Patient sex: F
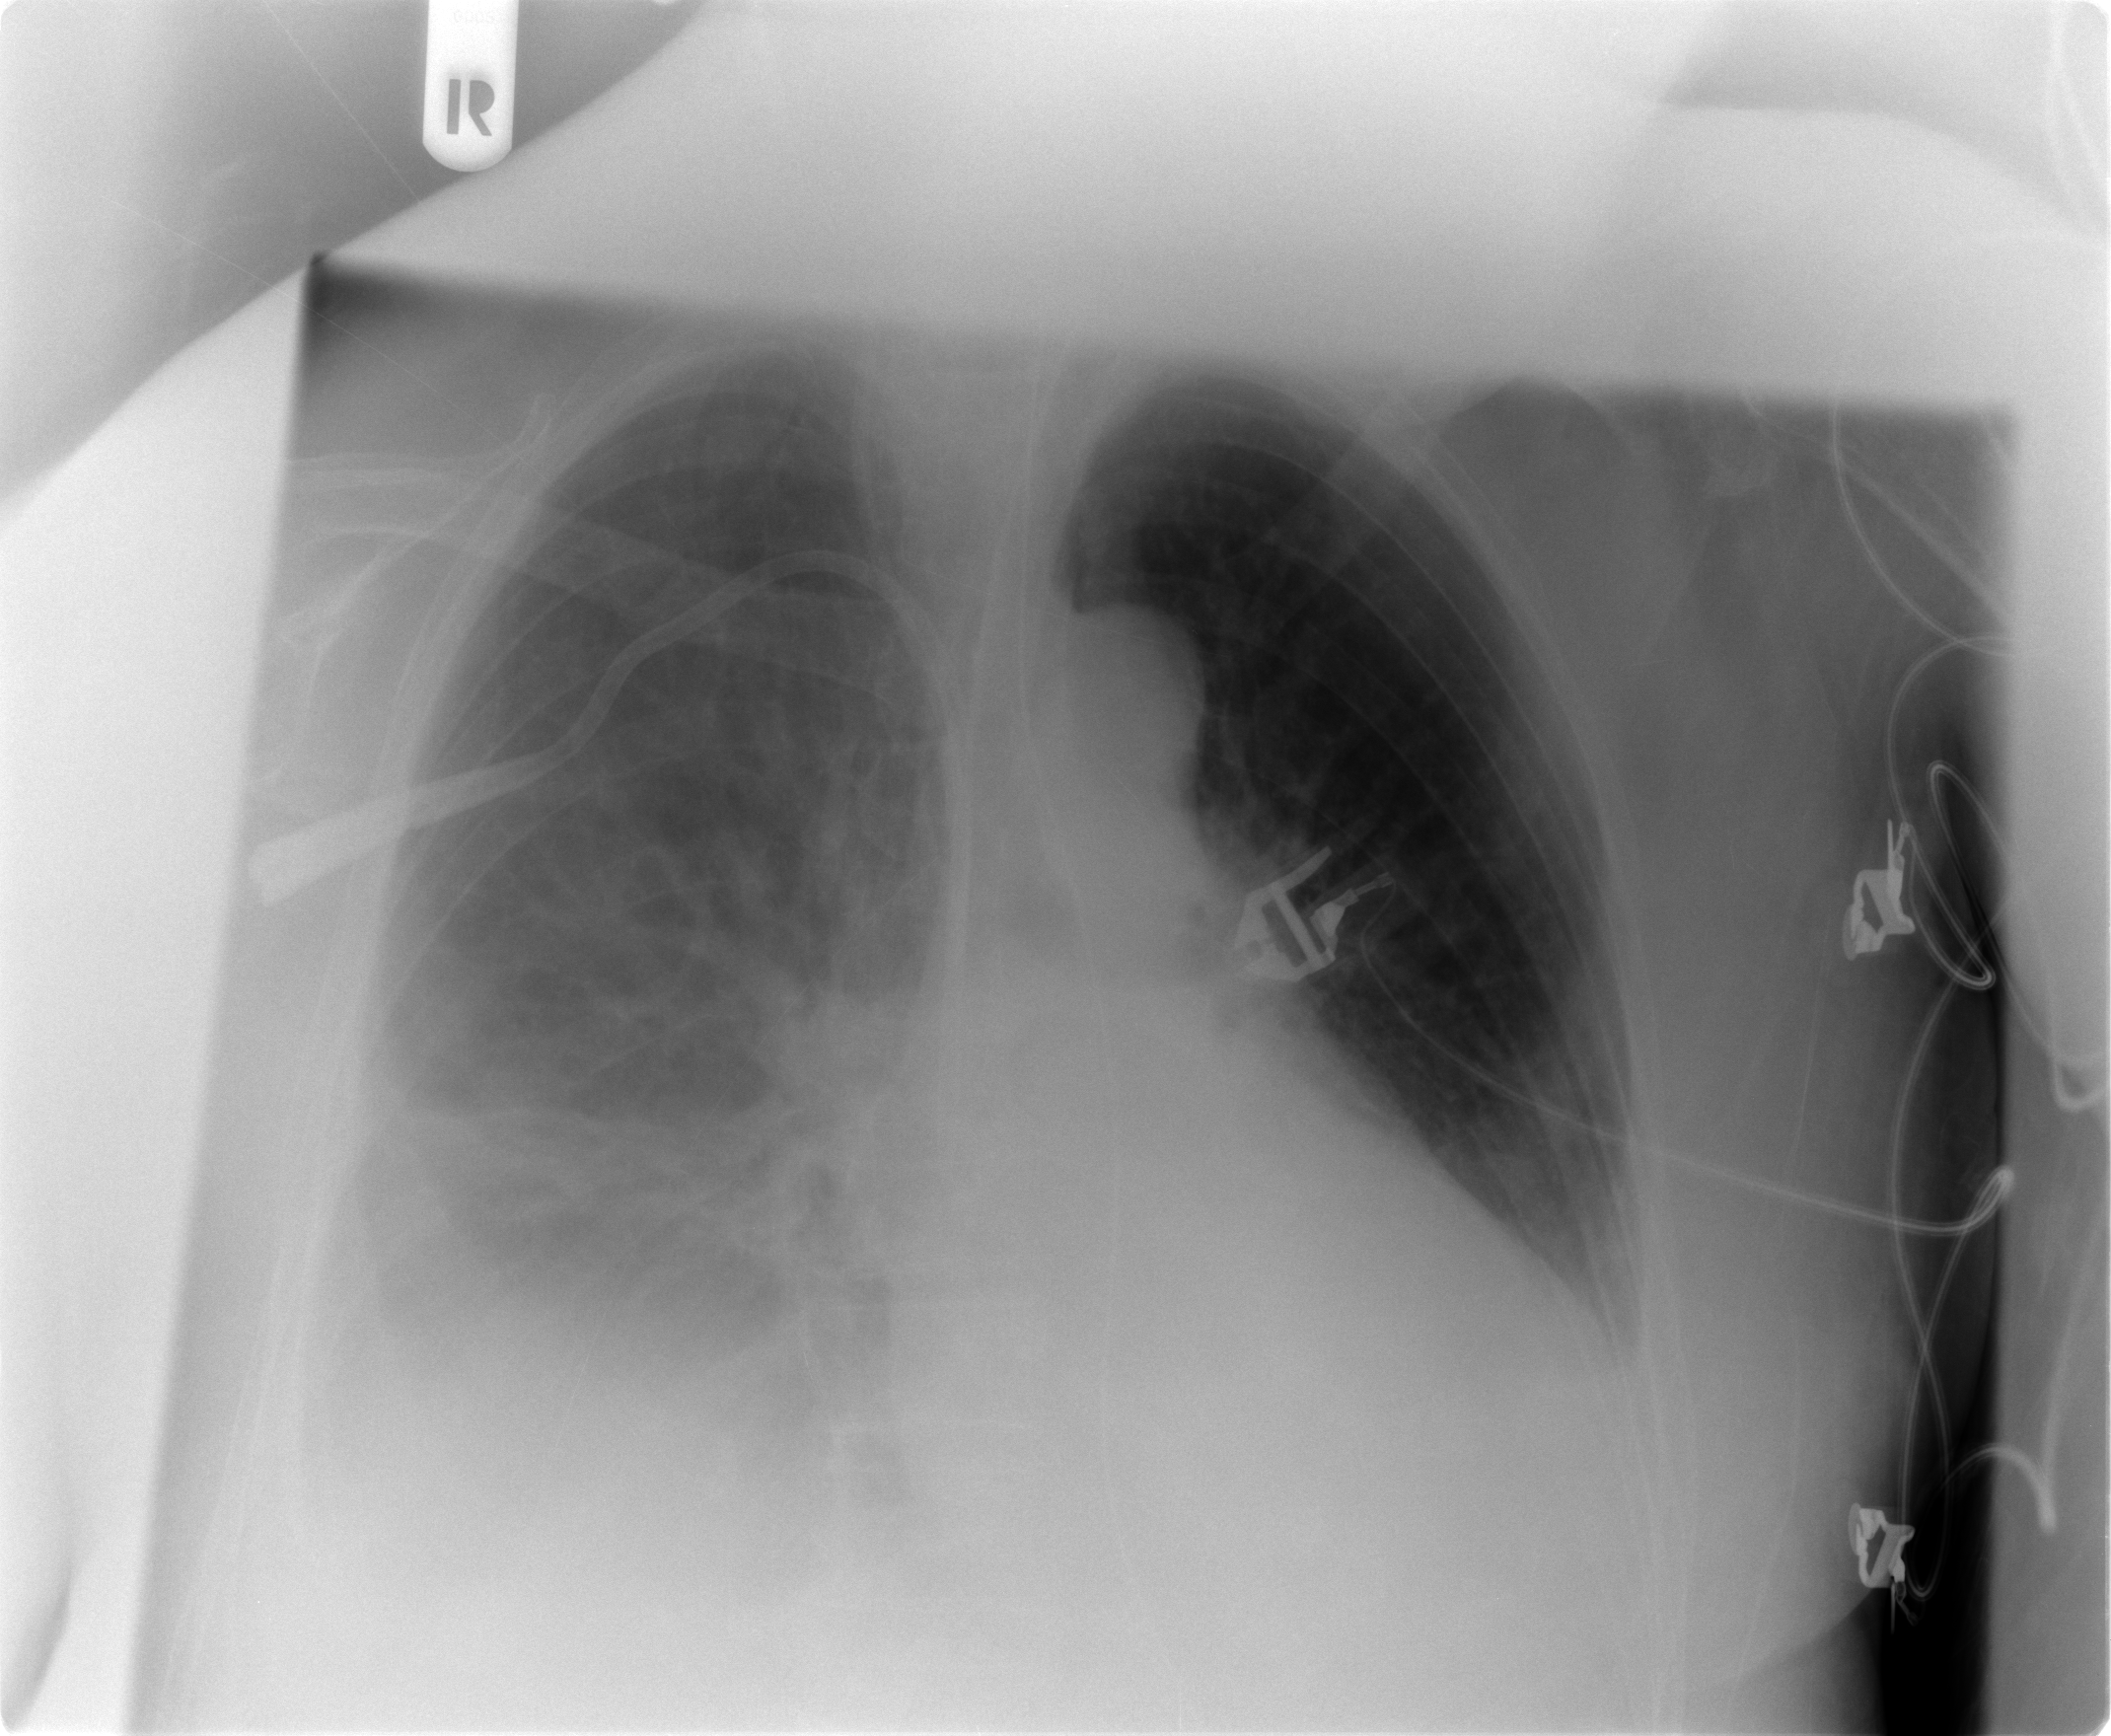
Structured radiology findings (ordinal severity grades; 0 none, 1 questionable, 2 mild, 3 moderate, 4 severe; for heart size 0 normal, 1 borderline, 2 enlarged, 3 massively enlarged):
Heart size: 0
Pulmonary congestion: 2
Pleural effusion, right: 3
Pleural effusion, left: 2
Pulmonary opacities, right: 0
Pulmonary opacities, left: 0
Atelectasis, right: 2
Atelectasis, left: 2